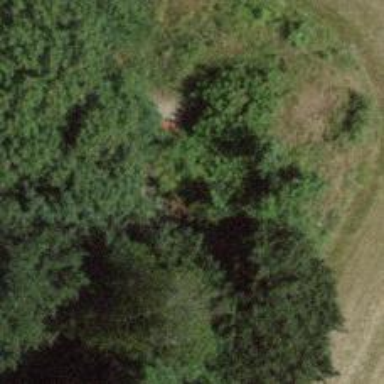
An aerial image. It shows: Red bench.